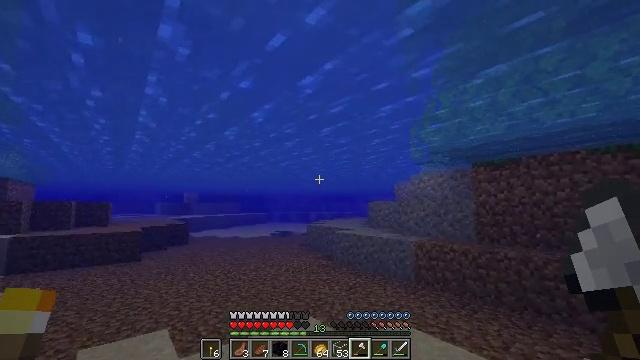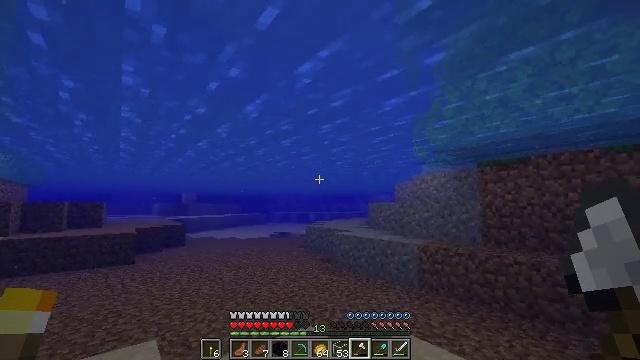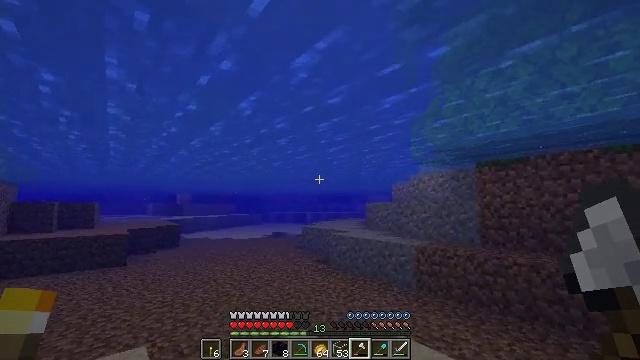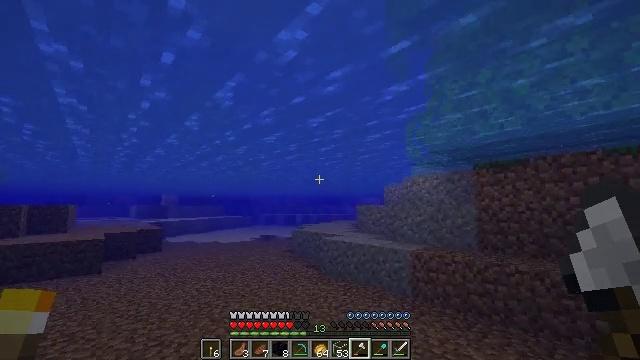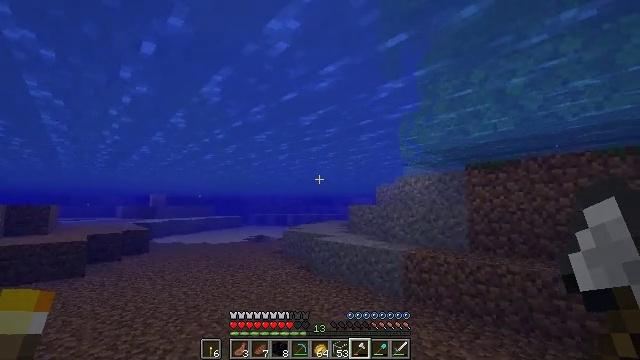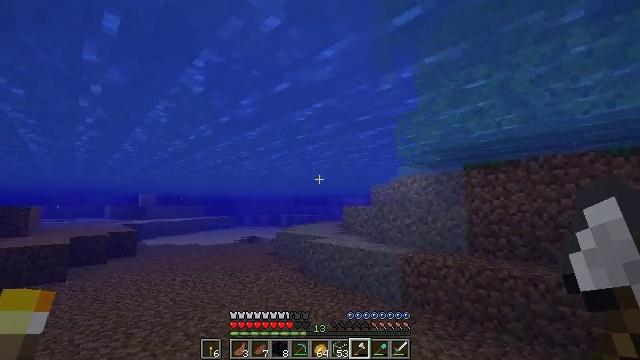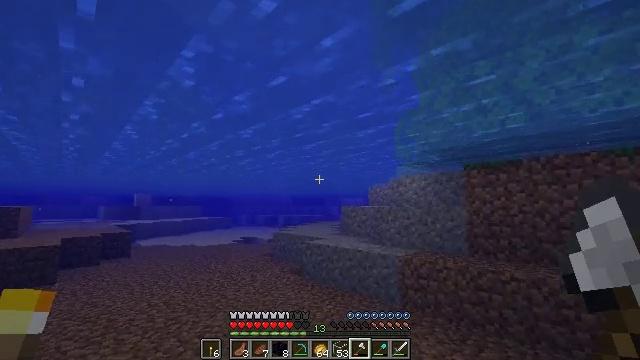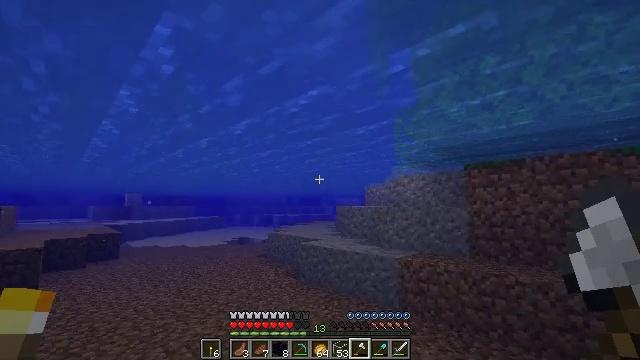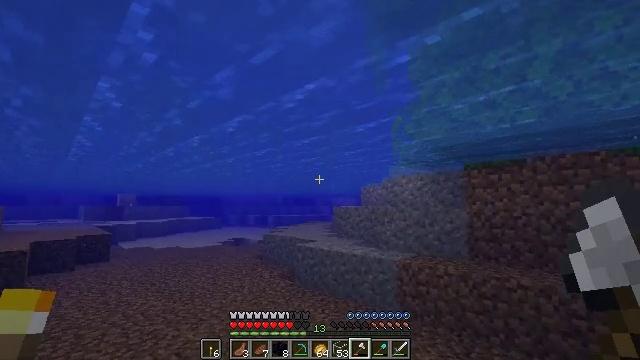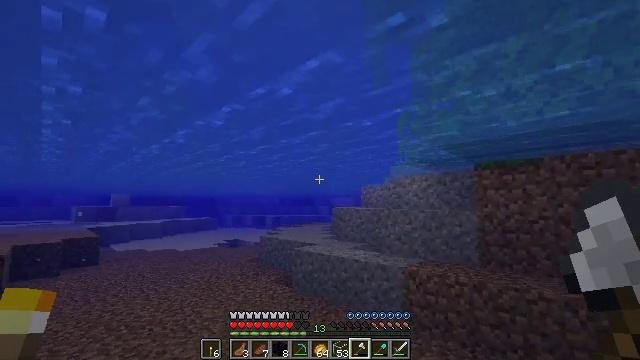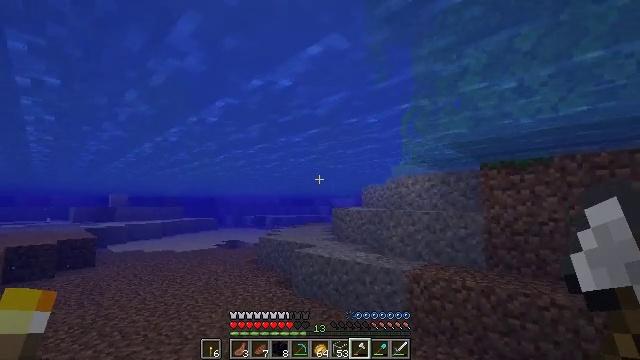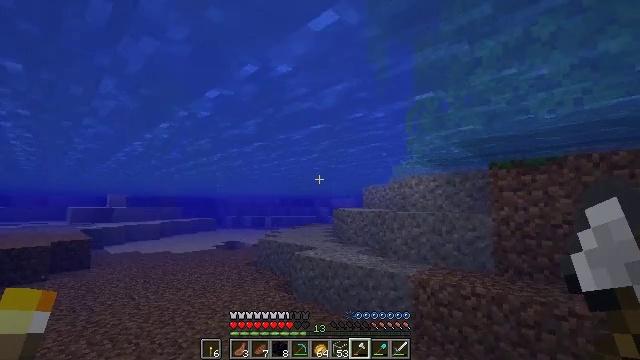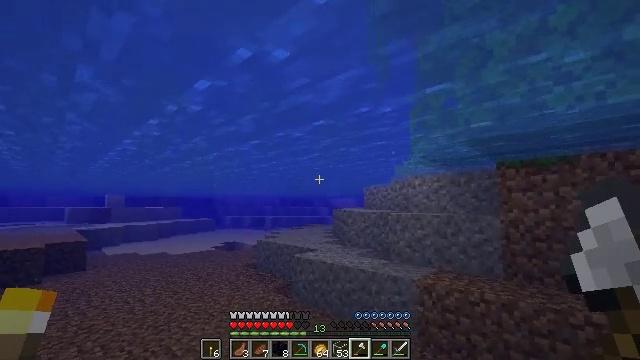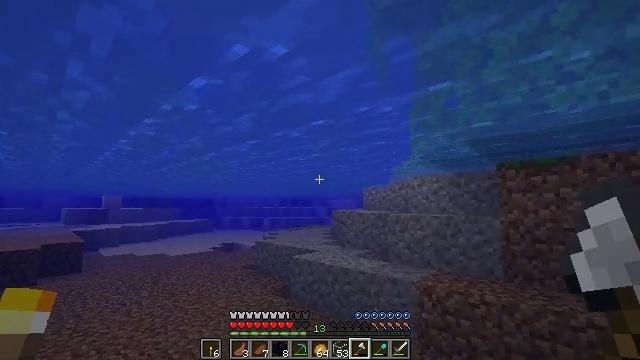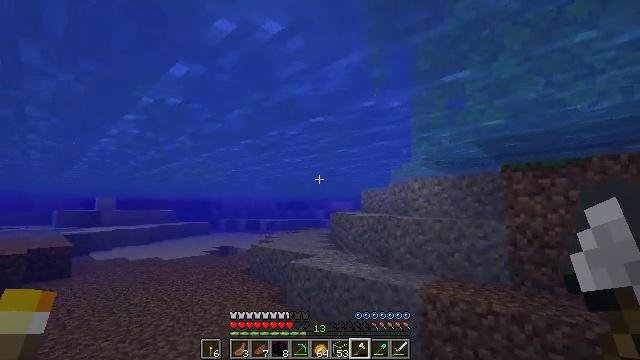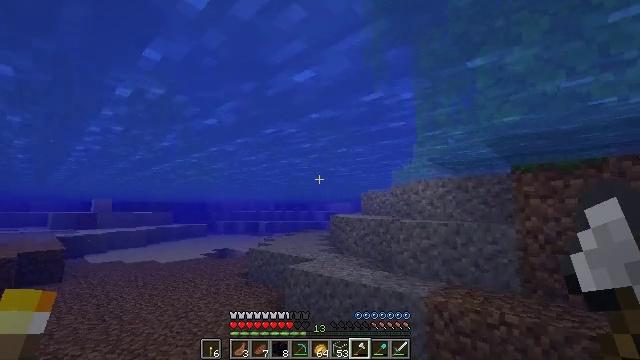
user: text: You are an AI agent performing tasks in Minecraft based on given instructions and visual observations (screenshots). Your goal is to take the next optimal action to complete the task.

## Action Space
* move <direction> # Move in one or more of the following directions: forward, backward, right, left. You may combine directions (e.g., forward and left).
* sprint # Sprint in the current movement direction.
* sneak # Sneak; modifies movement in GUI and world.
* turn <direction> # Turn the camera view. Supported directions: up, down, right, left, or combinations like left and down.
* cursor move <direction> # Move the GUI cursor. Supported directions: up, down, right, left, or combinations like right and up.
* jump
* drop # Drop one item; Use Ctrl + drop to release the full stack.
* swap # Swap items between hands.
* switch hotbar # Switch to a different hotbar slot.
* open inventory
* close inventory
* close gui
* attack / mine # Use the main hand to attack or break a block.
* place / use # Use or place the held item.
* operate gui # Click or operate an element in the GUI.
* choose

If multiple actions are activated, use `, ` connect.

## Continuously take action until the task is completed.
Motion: motion action
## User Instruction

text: Harvest sugar cane from the plant.
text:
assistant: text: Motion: move forward
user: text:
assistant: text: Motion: move forward
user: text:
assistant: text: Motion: move forward, turn right
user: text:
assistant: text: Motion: move forward, turn right
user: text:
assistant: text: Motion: move forward, sprint, turn right
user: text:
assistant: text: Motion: move forward, sprint
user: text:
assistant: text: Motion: move forward, sprint, turn right
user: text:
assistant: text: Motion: move forward, sprint
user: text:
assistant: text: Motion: move forward
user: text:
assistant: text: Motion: move forward
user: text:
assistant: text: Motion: move forward
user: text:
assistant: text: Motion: move forward
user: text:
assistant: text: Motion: move forward
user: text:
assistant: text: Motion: move forward, sprint
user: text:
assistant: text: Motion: move forward, sprint
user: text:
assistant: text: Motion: move forward, sprint
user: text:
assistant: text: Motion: move forward
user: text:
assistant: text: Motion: move forward, turn right
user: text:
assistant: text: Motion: move forward
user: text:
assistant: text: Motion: move forward
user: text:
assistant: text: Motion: move forward
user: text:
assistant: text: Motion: move forward, sprint
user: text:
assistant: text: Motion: move forward, sprint
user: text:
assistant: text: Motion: move forward, sprint
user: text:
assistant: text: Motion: move forward, sprint
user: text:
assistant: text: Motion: move forward
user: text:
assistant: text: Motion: move forward, turn right
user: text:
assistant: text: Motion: move forward
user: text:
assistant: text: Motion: move forward
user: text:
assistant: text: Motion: move forward